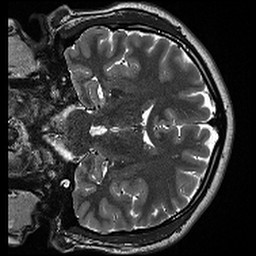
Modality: T2w
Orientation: coronal
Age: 18
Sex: male
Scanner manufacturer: siemens
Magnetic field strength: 3 T
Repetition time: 13.15 s
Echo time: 0.082 s